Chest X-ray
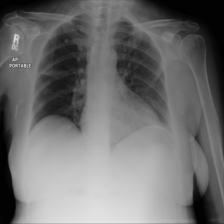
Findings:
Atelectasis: positive
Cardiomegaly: negative
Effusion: negative
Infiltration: negative
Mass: negative
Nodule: negative
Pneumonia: negative
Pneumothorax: negative
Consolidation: negative
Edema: negative
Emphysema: negative
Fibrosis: negative
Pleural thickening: negative
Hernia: negative